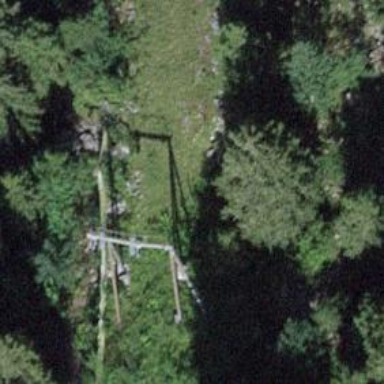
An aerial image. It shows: Pylon used for aerialway.